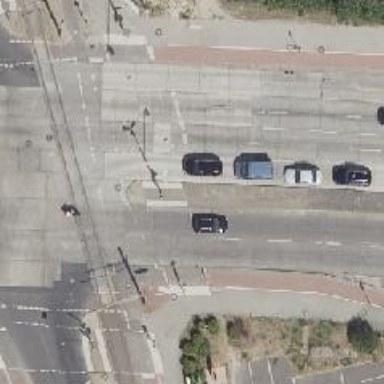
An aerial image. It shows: Crossing with traffic signals.